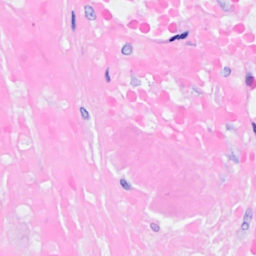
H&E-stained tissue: Breast